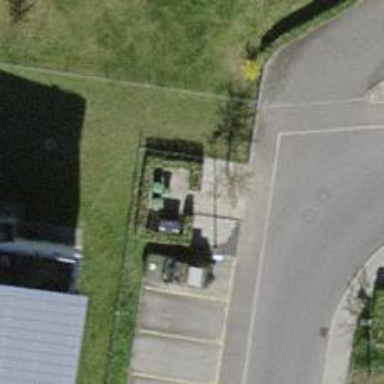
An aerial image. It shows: Waste disposal facility.